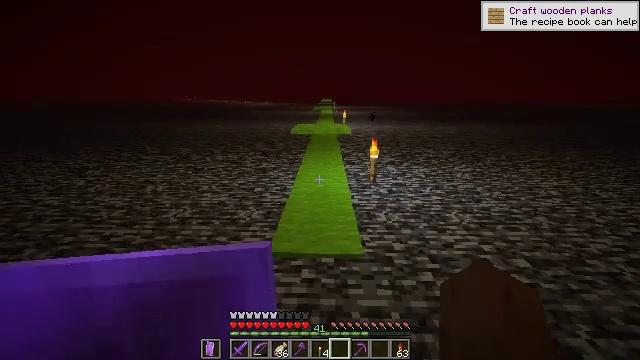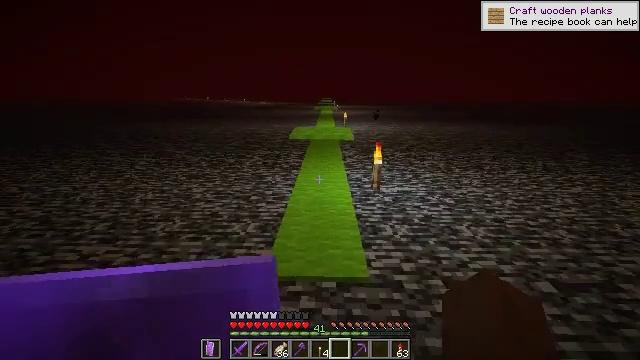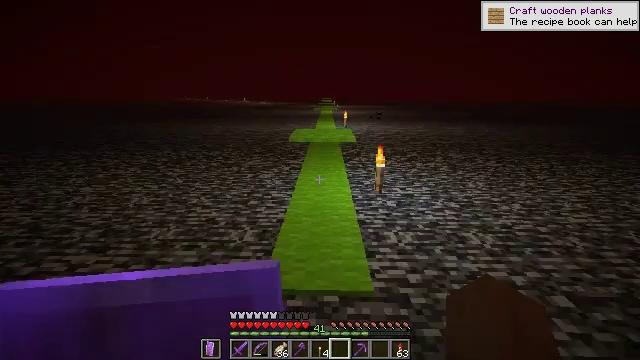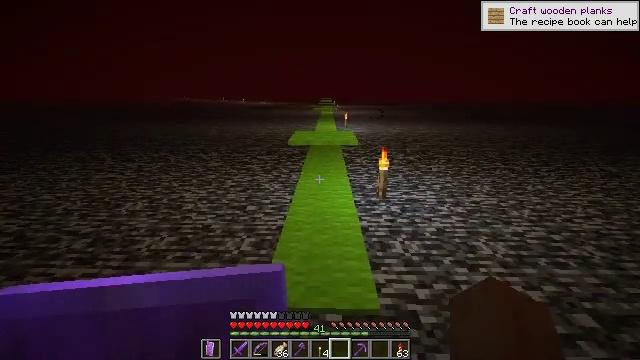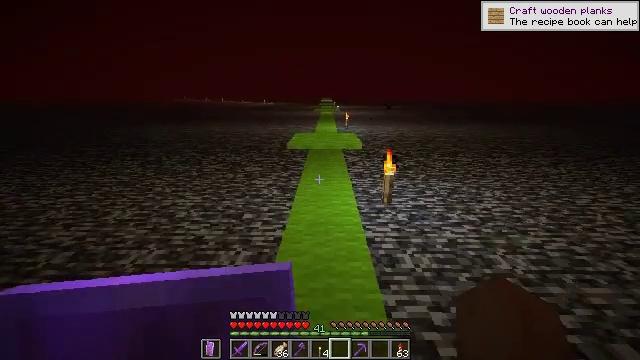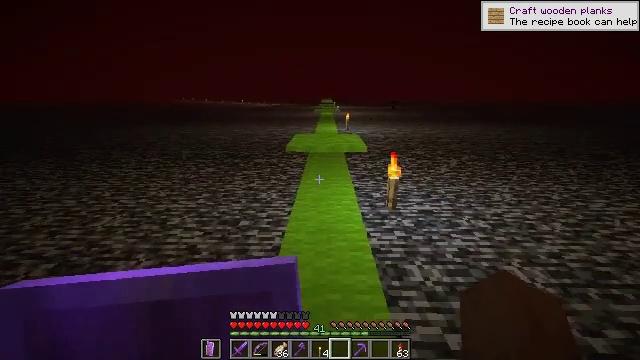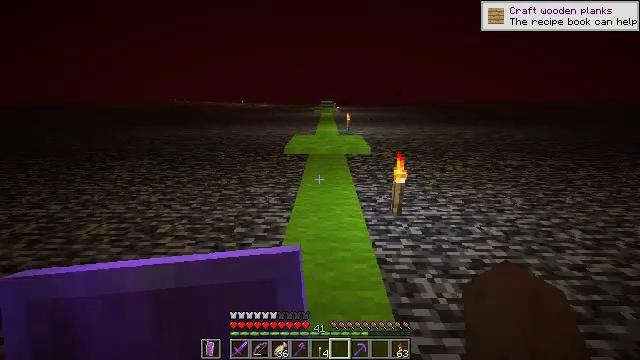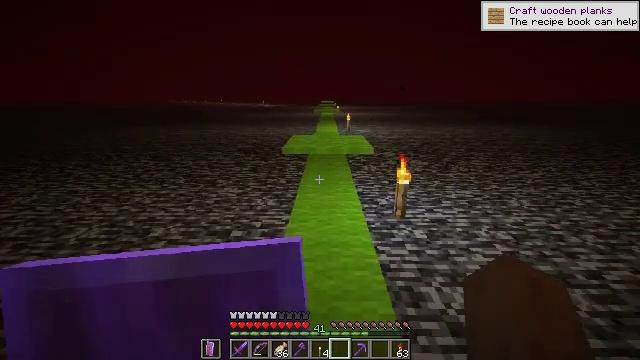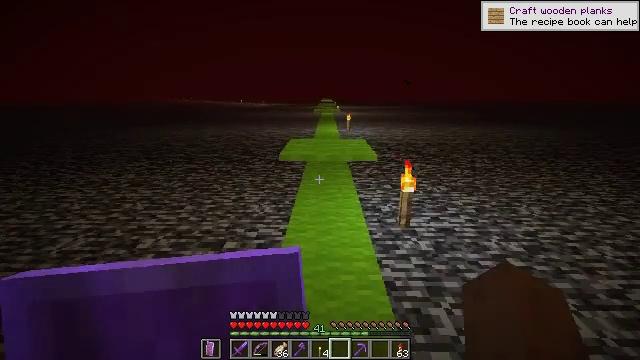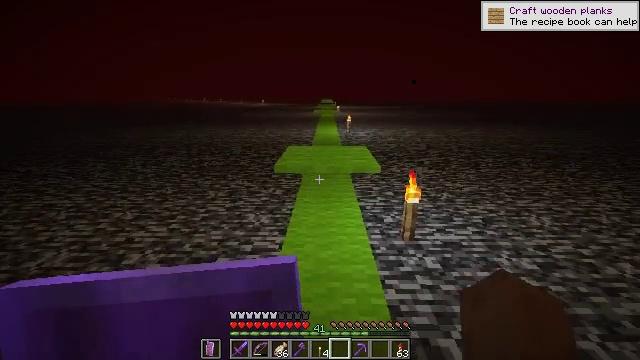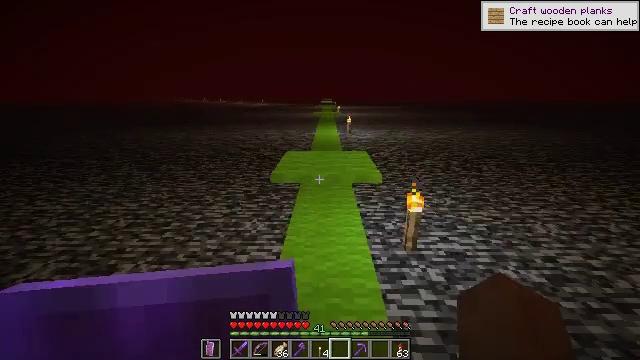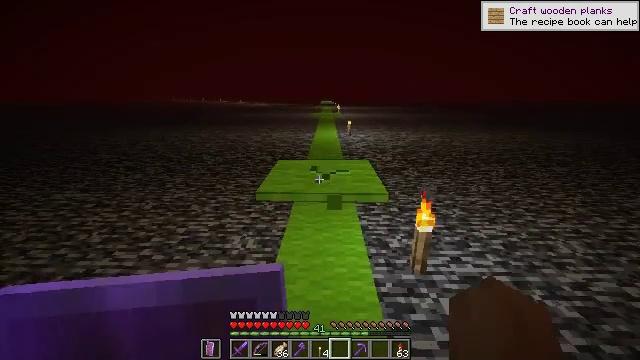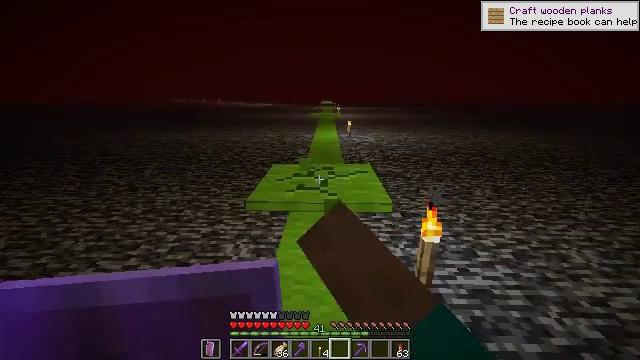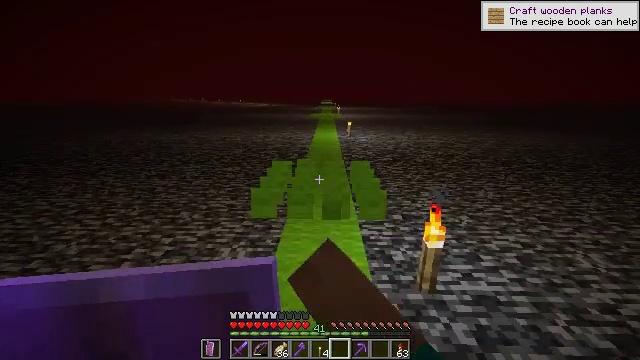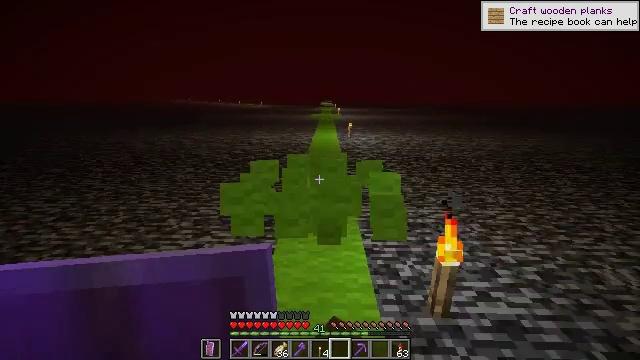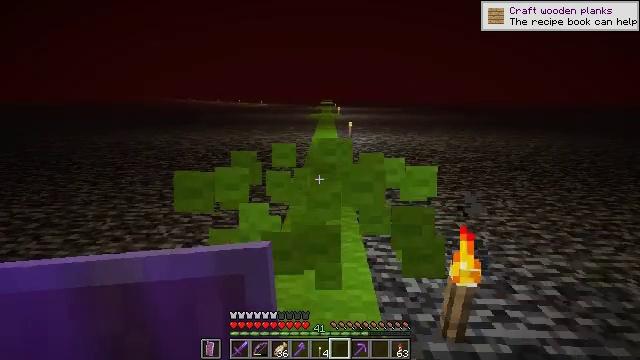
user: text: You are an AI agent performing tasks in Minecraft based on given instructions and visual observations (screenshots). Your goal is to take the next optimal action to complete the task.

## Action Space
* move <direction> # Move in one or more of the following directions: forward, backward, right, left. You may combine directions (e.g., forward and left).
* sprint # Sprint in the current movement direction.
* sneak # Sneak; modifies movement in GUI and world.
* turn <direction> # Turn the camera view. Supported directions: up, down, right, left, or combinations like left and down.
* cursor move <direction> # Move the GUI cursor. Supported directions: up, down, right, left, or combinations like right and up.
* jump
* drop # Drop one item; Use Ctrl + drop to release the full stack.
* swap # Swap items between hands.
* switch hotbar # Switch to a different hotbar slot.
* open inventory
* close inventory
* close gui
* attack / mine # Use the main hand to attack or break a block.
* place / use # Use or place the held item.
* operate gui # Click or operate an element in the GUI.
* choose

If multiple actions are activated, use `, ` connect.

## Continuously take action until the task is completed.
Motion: motion action
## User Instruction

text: Break the lime carpet block.
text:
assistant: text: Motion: move forward
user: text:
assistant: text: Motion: move forward
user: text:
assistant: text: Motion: move forward
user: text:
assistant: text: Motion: move forward
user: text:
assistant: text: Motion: move forward
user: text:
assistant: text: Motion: move forward
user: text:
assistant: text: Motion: move forward
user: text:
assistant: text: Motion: move forward
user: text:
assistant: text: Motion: move forward
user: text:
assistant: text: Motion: move forward
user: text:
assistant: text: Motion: move forward, attack / mine
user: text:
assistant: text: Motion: move forward, attack / mine
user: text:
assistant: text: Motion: move forward, attack / mine
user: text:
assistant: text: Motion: move forward, attack / mine
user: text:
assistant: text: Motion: move forward, attack / mine
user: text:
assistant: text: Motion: move forward, attack / mine
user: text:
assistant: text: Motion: move forward, attack / mine
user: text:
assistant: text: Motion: move forward, attack / mine
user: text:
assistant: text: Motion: move forward, attack / mine
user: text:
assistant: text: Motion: move forward, attack / mine
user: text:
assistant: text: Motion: move forward, attack / mine
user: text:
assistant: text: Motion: move forward
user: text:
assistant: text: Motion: move forward
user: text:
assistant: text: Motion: move forward
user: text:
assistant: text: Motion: move forward
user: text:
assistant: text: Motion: move forward
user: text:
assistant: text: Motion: move forward
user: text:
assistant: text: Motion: move forward
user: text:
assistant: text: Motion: move forward
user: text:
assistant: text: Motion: move forward